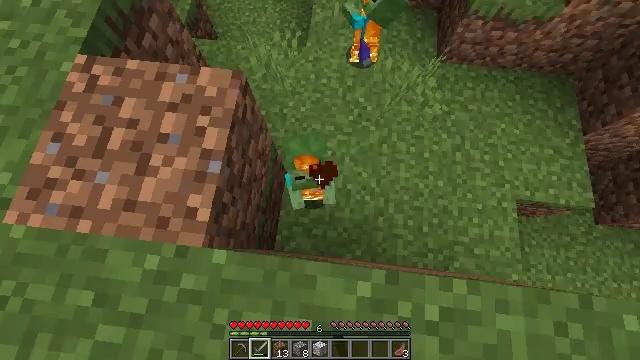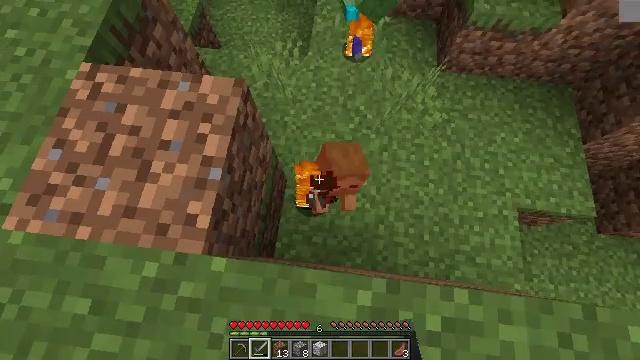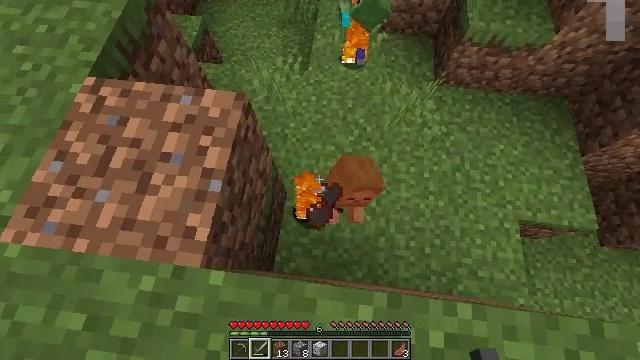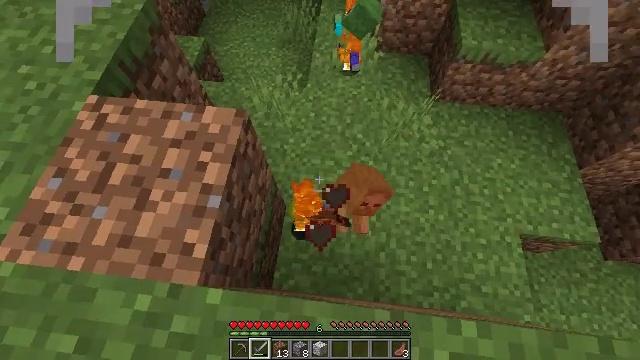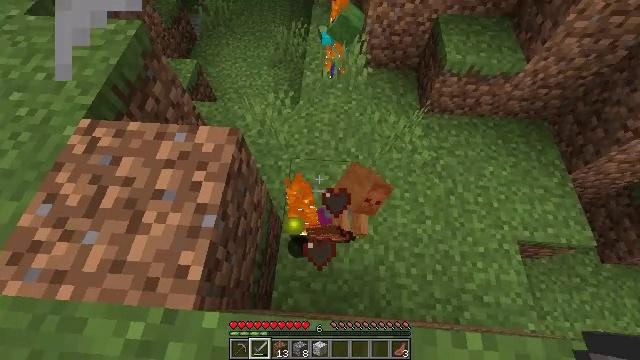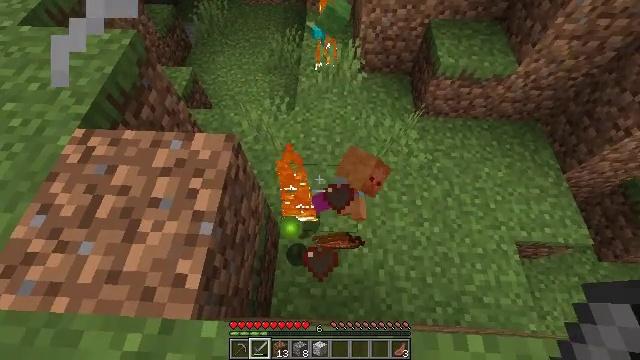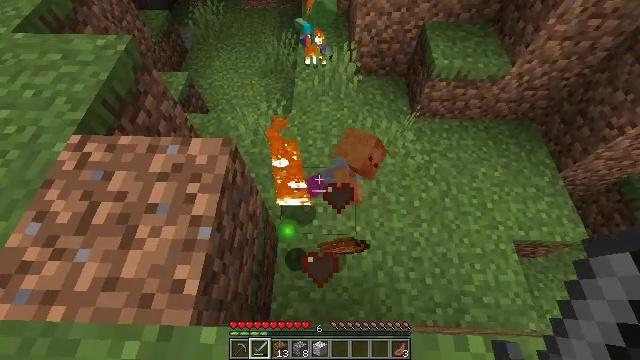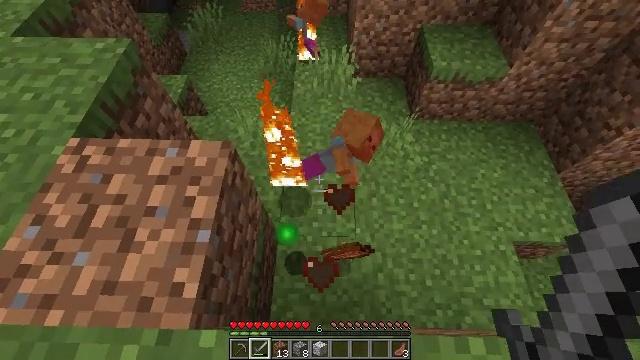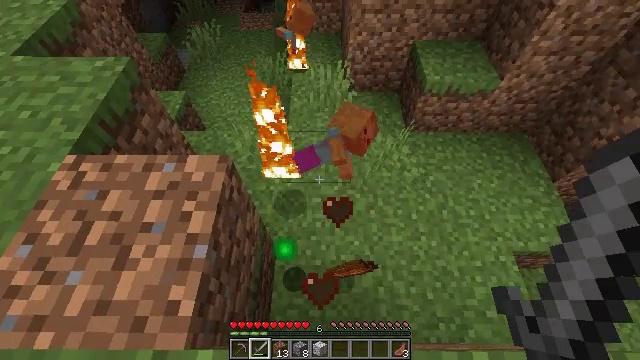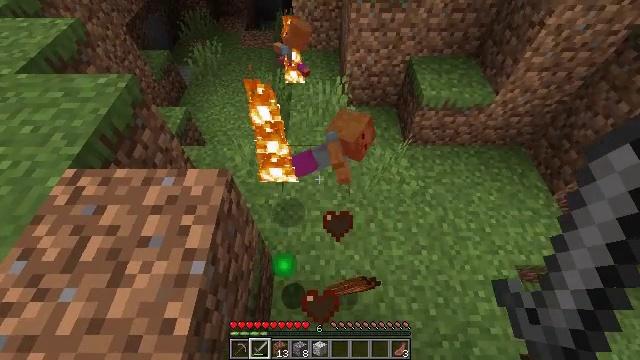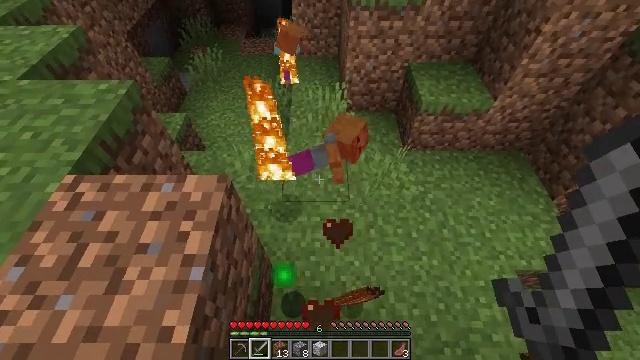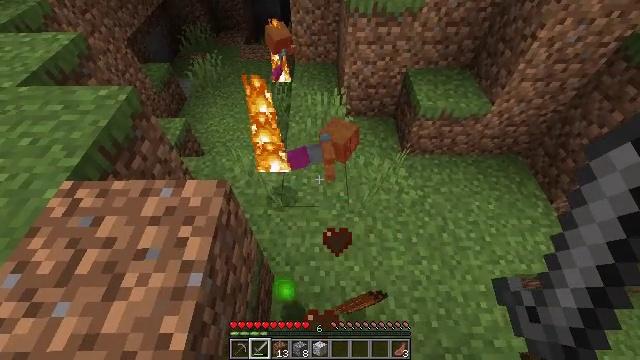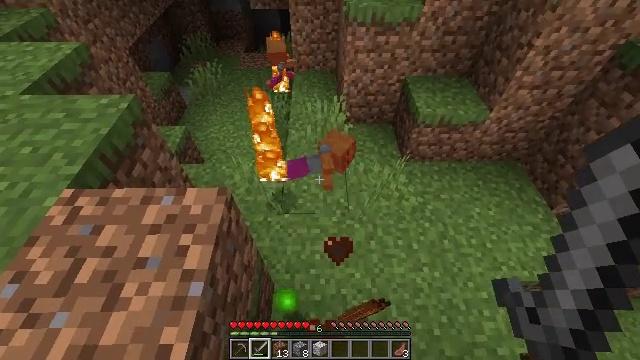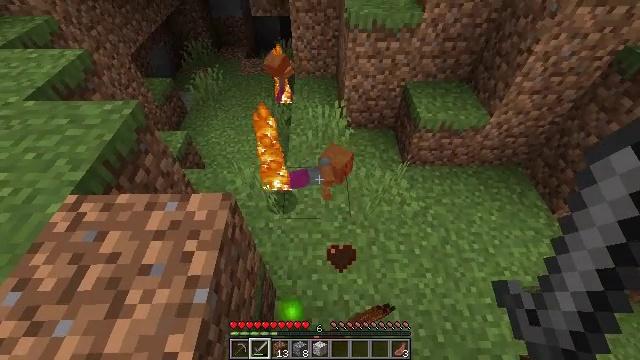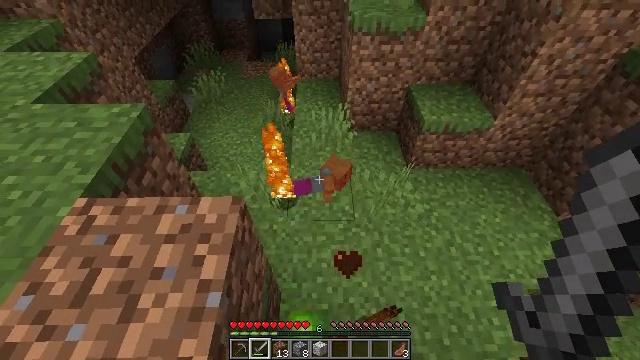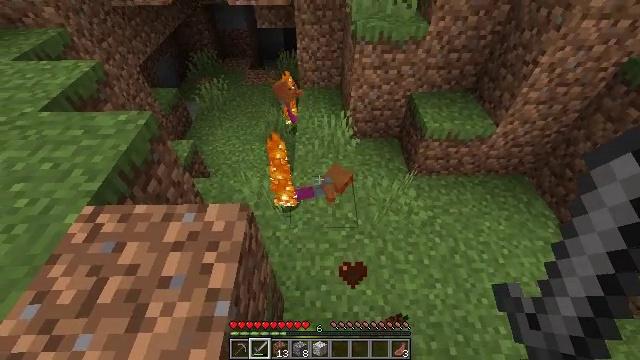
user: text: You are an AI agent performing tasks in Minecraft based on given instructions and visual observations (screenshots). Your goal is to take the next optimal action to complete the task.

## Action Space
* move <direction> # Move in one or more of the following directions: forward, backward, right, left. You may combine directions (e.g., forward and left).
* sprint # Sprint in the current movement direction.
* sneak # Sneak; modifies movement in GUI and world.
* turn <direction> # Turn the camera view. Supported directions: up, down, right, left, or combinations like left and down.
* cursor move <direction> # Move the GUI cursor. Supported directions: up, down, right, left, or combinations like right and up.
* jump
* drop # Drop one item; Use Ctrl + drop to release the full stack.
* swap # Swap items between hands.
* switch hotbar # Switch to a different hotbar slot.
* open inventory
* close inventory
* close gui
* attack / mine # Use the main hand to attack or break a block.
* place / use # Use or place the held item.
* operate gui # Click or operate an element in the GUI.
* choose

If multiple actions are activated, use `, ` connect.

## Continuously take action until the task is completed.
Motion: motion action
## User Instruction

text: Mine dirt from the ground.
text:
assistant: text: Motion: sneak, turn up
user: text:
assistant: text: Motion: sneak, turn up
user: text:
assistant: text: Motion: sneak, turn up
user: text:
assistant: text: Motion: sneak, turn right and up
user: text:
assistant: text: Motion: sneak, turn right and up
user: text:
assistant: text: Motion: sneak, turn right
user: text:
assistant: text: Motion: sneak
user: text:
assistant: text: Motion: sneak, turn right and up
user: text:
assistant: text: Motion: sneak, turn up
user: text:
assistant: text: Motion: sneak, turn up
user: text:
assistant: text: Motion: sneak, turn up
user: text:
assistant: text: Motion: move left, sneak, turn up
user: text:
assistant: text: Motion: move left, sneak, turn up
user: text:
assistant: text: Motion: move left, sneak
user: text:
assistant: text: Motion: move left, sneak, turn up
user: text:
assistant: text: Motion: move left, sneak, turn left and up
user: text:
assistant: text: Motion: move left, sneak, turn up
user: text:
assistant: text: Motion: move left, sneak, turn up
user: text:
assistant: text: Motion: move left, sneak, turn up
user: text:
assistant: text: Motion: move left, sneak
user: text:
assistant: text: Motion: move left, sneak
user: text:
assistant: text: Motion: move left, sneak
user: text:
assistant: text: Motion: move left, sneak
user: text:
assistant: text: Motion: move forward and move left, sneak
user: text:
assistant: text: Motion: move forward and move left, sneak
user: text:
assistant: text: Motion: move forward and move left, sneak
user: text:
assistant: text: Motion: move forward and move left, sneak
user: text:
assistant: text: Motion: move forward and move left, sneak
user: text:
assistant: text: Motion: move forward and move left, sneak
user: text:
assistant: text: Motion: move forward and move left, sneak